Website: macys
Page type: billing-address
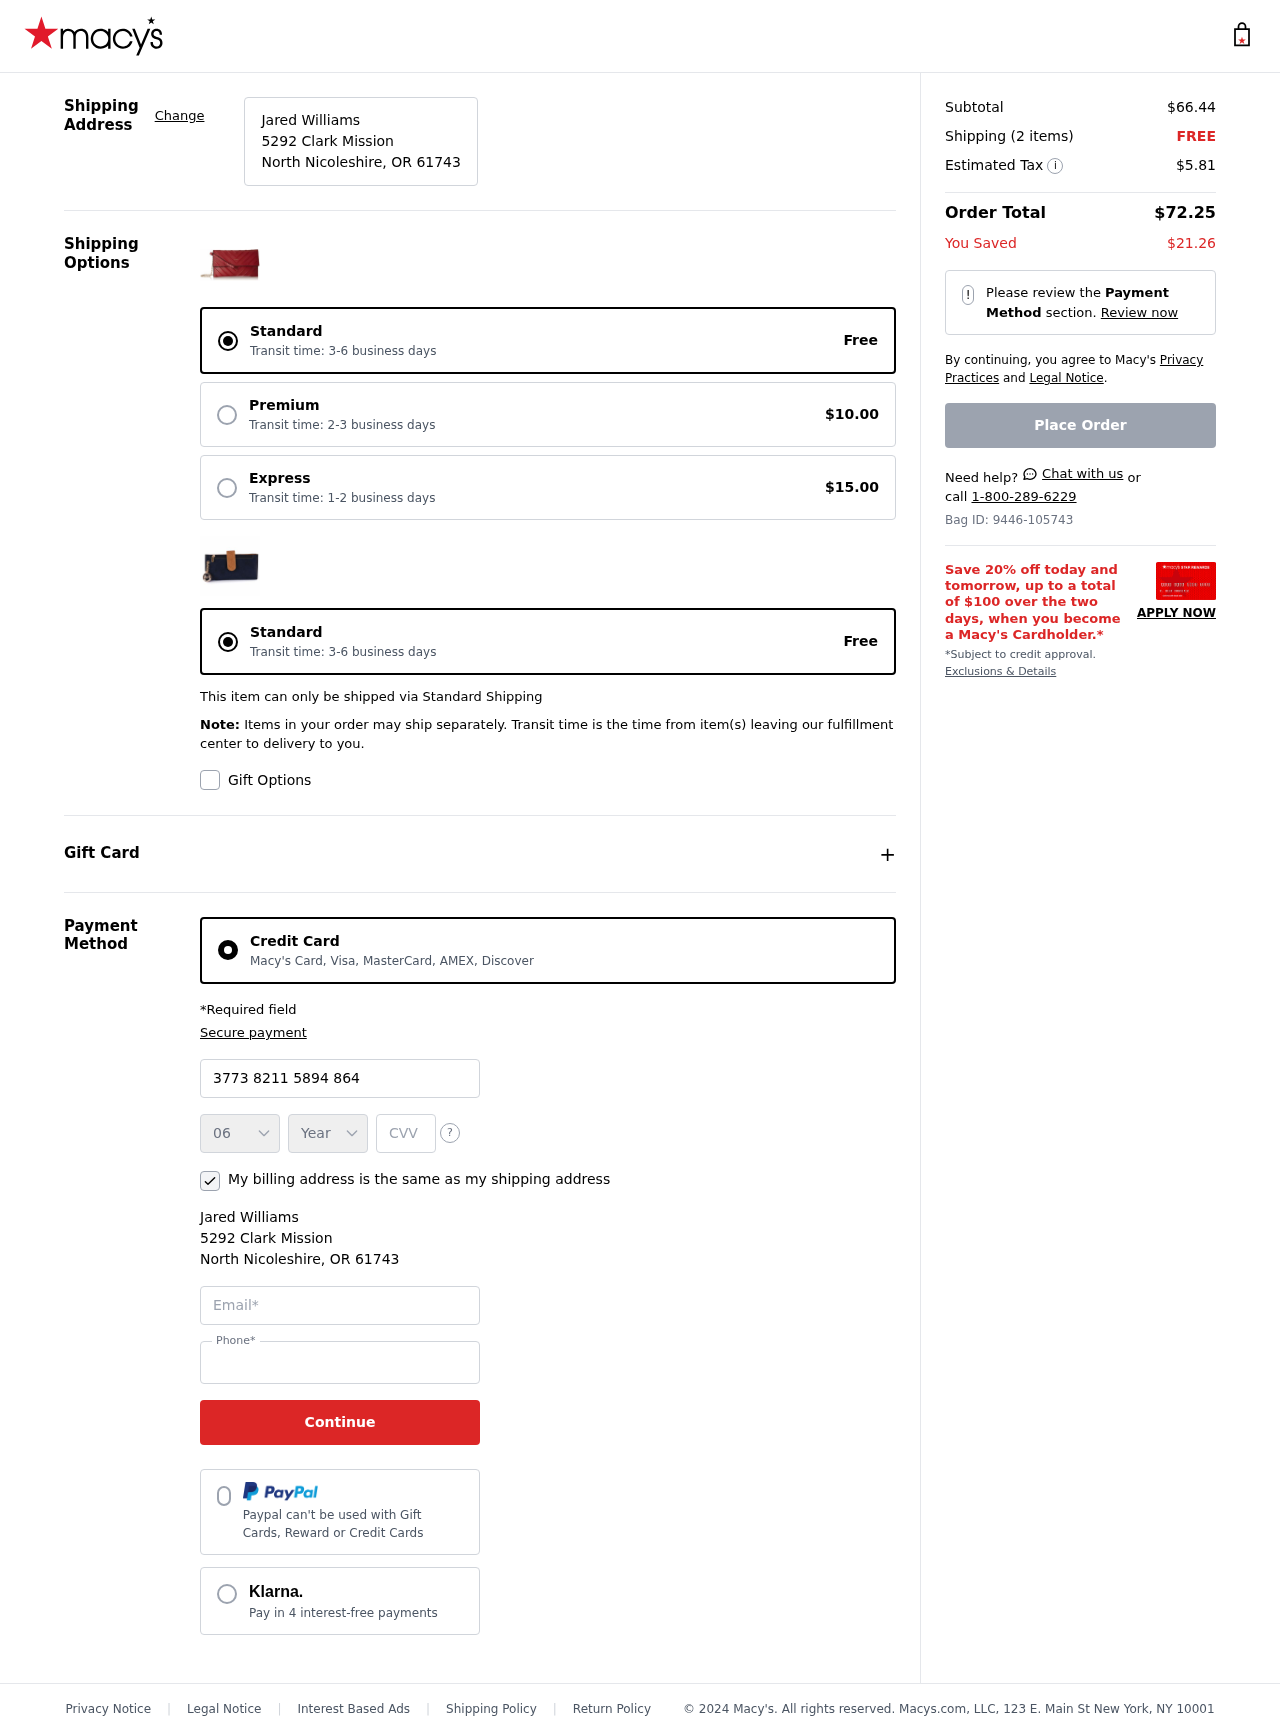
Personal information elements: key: PII_CARD_CVV
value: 8494
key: PII_CARD_EXPIRY_MONTH
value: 06
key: PII_CARD_EXPIRY_YEAR
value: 28
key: PII_CARD_NUMBER
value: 3773 8211 5894 864
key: PII_CITY_STATE_ZIP
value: North Nicoleshire, OR 61743
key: PII_EMAIL
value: jared_williams@hotmail.com
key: PII_FULLNAME
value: Jared Williams
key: PII_PHONE
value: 5046555150
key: PII_STREET
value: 5292 Clark Mission
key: PII_FULLNAME2
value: Jared Williams
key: PII_CITY
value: North Nicoleshire
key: PII_STATE_ABBR
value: OR
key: PII_POSTCODE
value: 61743
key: PII_POSTCODE_FULL
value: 61743
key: PII_CITY_STATE
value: North Nicoleshire, OR
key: PII_POSTCODE_NUMERIC
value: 61743
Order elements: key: ORDER_SUBTOTAL
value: $66.44
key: ORDER_NUM_ITEMS
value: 2
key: ORDER_SHIPPING_COST
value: FREE
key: ORDER_TAX
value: $5.81
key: ORDER_TOTAL
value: $72.25
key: ORDER_SAVINGS
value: $21.26
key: ORDER_ID
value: Bag ID: 9446-105743